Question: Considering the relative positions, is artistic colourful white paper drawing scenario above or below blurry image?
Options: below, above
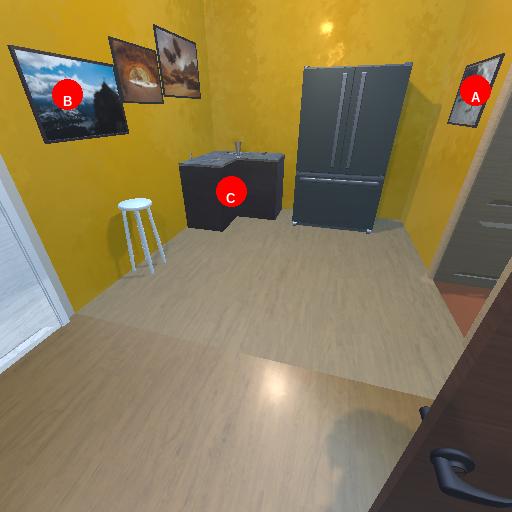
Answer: below